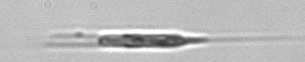
Label: Rhizosolenia